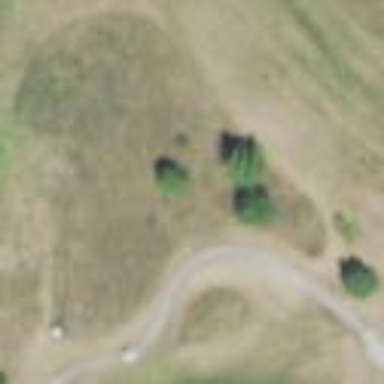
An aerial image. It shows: Rough area in golf course.